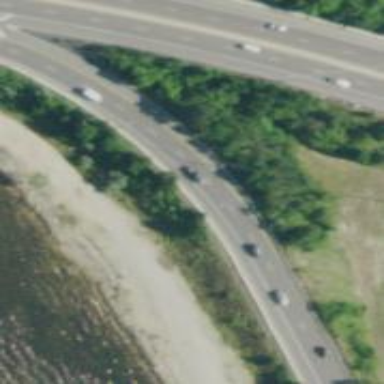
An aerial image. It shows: Trunk link road with asphalt surface.